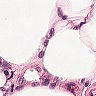
Metastatic tissue present: no